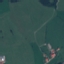
Land use / land cover: Pasture